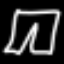
Label: pants